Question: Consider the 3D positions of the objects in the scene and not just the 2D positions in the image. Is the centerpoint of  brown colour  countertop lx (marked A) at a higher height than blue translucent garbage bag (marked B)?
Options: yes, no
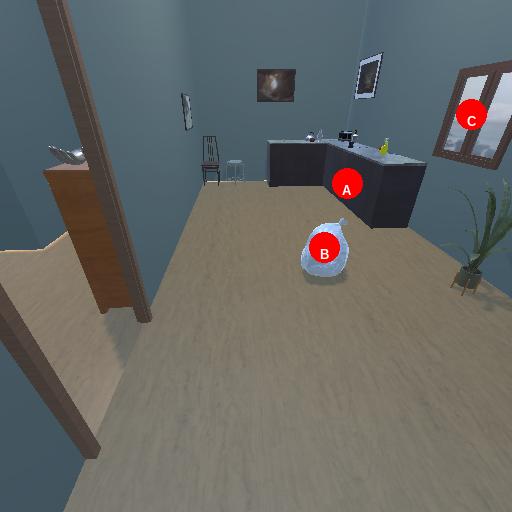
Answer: yes